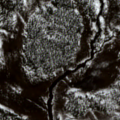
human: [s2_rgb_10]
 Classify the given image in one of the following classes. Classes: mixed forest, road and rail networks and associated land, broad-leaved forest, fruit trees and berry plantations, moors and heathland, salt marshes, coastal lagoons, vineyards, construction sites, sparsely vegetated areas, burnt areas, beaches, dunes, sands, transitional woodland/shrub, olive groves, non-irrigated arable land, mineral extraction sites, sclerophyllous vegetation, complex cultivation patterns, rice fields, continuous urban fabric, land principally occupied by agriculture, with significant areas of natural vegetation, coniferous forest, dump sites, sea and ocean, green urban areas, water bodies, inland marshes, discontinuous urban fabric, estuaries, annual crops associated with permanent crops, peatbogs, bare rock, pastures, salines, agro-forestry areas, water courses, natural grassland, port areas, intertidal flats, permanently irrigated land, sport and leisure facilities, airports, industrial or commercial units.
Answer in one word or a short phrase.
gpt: coniferous forest, mixed forest, transitional woodland/shrub, peatbogs